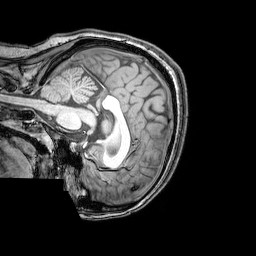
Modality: T1w
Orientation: sagittal
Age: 22
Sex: female
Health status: healthy
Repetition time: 0.081 s
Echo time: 0.037 s